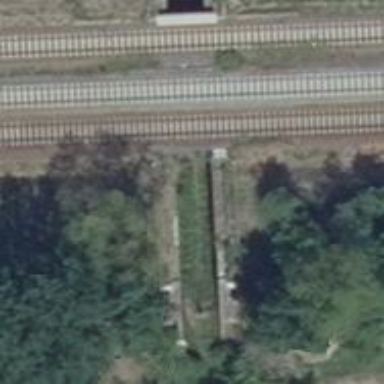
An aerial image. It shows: Railway with electrified contact lines.